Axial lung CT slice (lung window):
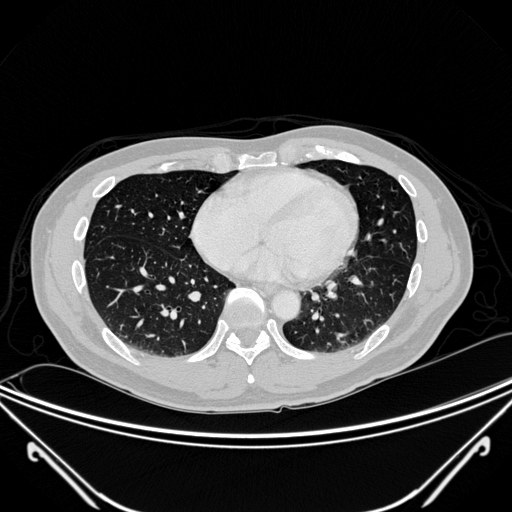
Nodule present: no